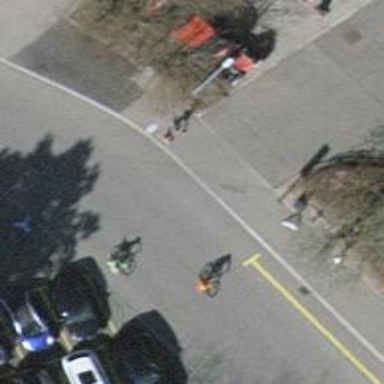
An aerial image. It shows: Unmarked crossing with traffic calming table on the road.